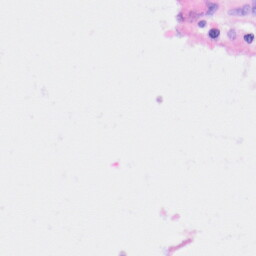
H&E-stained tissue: Kidney